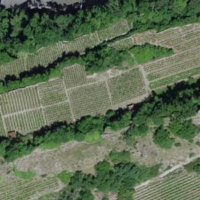
EUNIS habitat code: 40
Species observed at this site:
Amelanchier ovalis